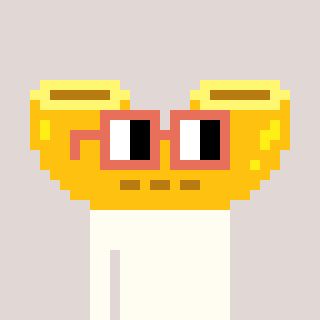
a pixel art character with square orange glasses, a macaroni-shaped head and a bluegrey-colored body on a warm background